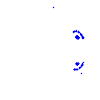
Particle: kaon